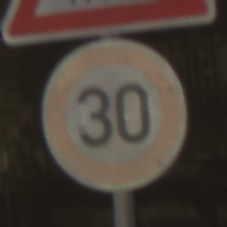
Verkehrszeichen: Geschwindigkeit30
Zusatzzeichen oben: ViehtriebLinks
Umgebung: Outdoor, Urban
Tageszeit: Night
Wetter: PartlyCloudy
Licht: Artificial
Jahreszeit: NotSpecified
Kontrast: HighContrast